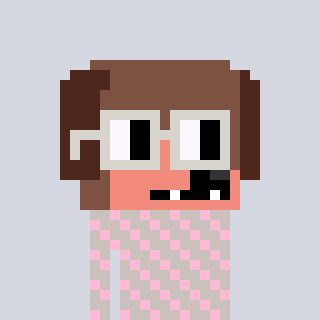
a pixel art character with square light gray glasses, a dog-shaped head and a foggrey-colored body on a cool background